Question: Despite my little knwoledge of SQL Server, i'm stucked on this problem for a while:
I'm trying to get the final sum of a product of two columns, but SQL Server won't recognize my last column. Here is the query:
'''
SELECT
Products.customName AS 'Name',
Ordered_Products.scanned AS 'Sent Quantity',
Charged_Products.price AS 'Product Price',
Ordered_Products.scanned * Charged_Products.price AS 'Charged'
FROM Products
JOIN Charged_Products
ON Products.productsId = Charged_Products.productsId
JOIN Ordered_Products
ON Ordered_Products.productsId = Products.productsId
WHERE
Ordered_Products.ordersId = 500 AND
Ordered_Products.scanned > 0
UNION ALL
SELECT 'TOTAL', '', '', SUM('Charged')
'''
It should look something like this:

Could somebody point me in the right direction to make the query work ? Any help would be much appreciated.
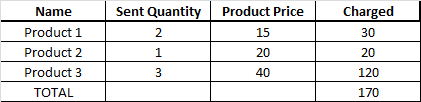
Answer: You can do it this way:
'''
SELECT
Products.customName AS 'Name',
Ordered_Products.scanned AS 'Sent Quantity',
Charged_Products.price AS 'Product Price',
Ordered_Products.scanned * Charged_Products.price AS 'Charged'
FROM Products
JOIN Charged_Products
ON Products.productsId = Charged_Products.productsId
JOIN Ordered_Products
ON Ordered_Products.productsId = Products.productsId
WHERE
Ordered_Products.ordersId = 500 AND
Ordered_Products.scanned > 0
UNION ALL
SELECT 'TOTAL', '', '', SUM(Ordered_Products.scanned * Charged_Products.price)
FROM Products
JOIN Charged_Products
ON Products.productsId = Charged_Products.productsId
JOIN Ordered_Products
ON Ordered_Products.productsId = Products.productsId
WHERE
Ordered_Products.ordersId = 500 AND
Ordered_Products.scanned > 0
'''